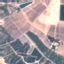
Land use / land cover class: PermanentCrop